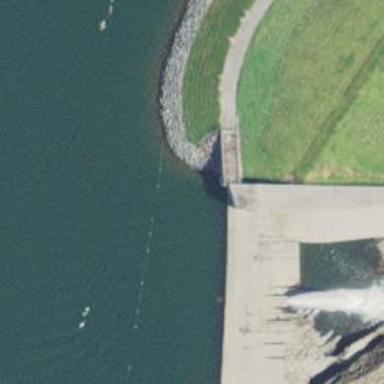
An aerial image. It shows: Dam along waterway.